Question: I am using <URL>, javascript plugin for making charts.
What I want is to find the option handling the click event on name and get its properties as shown in this picture:
# HighCharts

I know HighCharts uses JQuery.
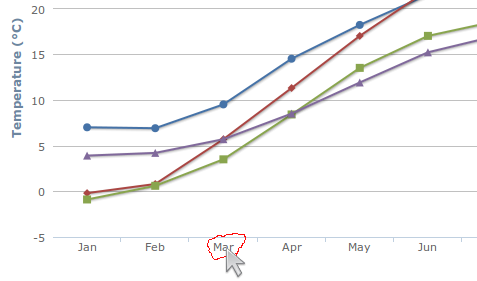
Answer: You can add the event handler to the 'first' 'highcharts-axis'. Which's 'categories' container.
So, :
'''
$('#container .highcharts-axis:first tspan').click(function() {
console.log($(this).text());
});
'''
<URL>